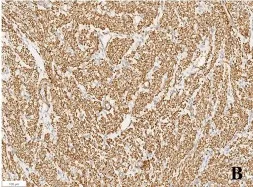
Pathology of case. SMA (+), DES (+), PR (+), ER (+), Ki-67 (<1%) was detected by immunohistochemical staining (original magnification x 10).
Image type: pathology (immunostaining)